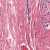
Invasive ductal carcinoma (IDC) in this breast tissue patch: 0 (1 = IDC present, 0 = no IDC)